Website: crate-barrel
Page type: billing-address
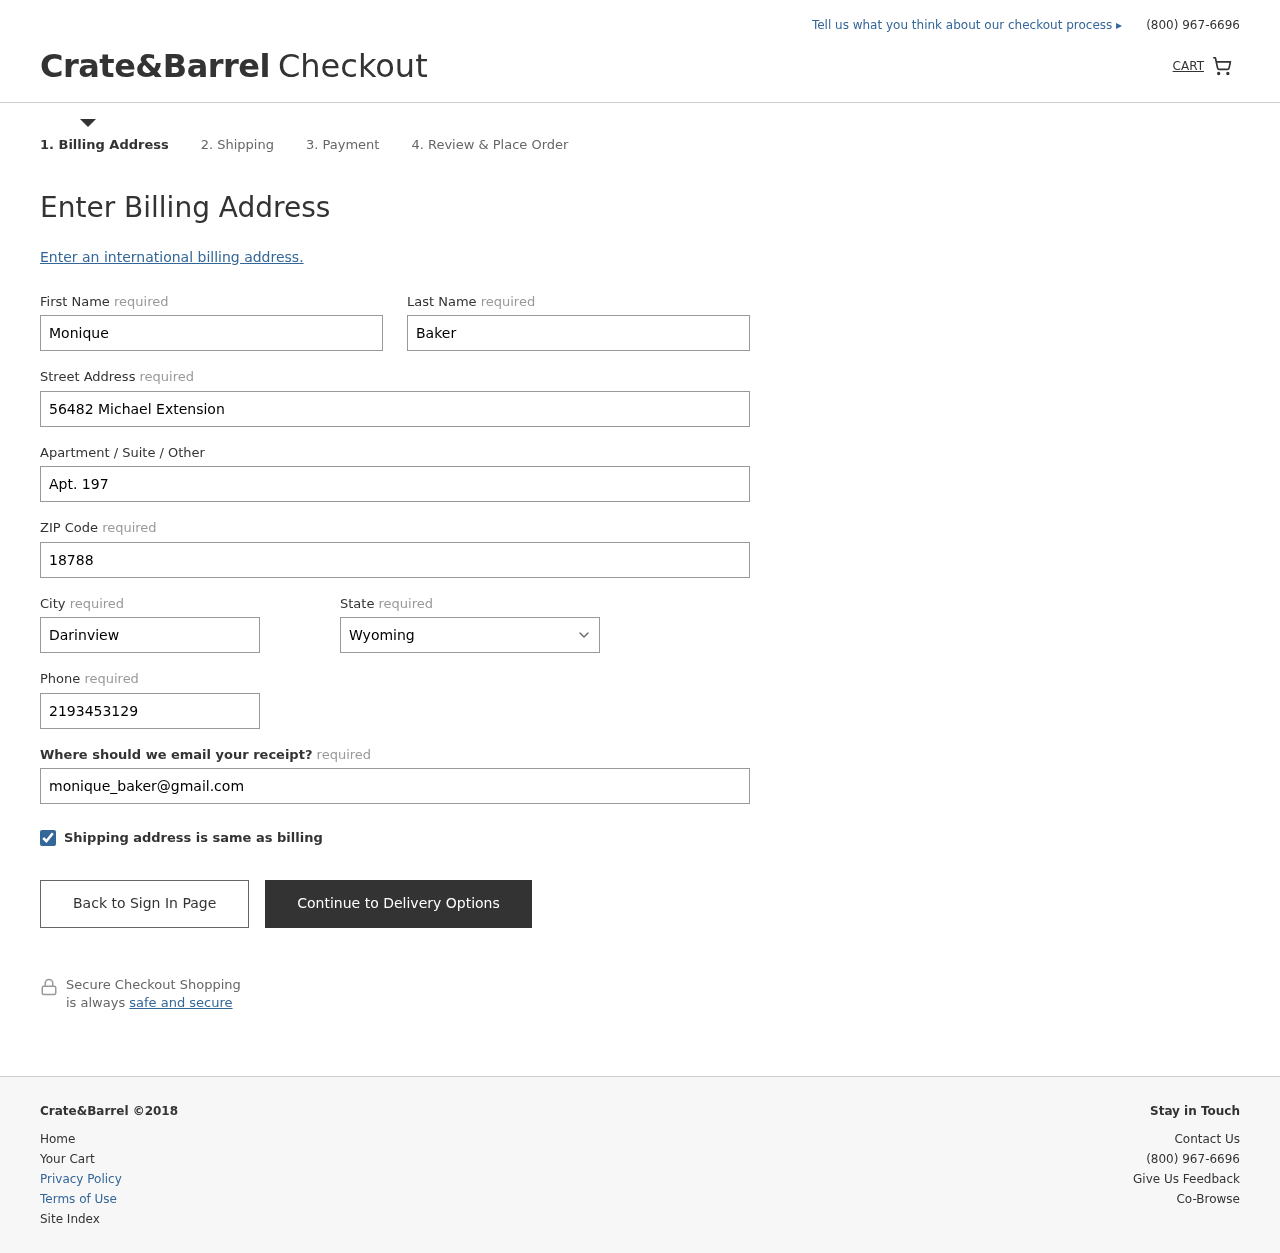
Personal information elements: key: PII_STATE
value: Wyoming
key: PII_FIRSTNAME
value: Monique
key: PII_LASTNAME
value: Baker
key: PII_STREET
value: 56482 Michael Extension
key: PII_STREET2
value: Apt. 197
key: PII_POSTCODE
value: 18788
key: PII_CITY
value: Darinview
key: PII_PHONE
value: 2193453129
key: PII_EMAIL
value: monique_baker@gmail.com